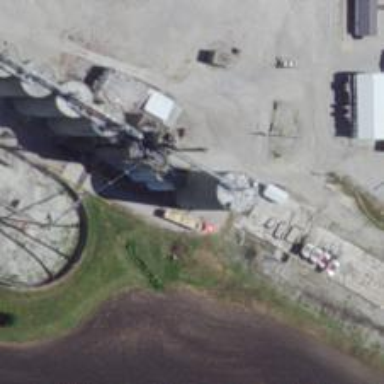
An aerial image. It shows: Silo.